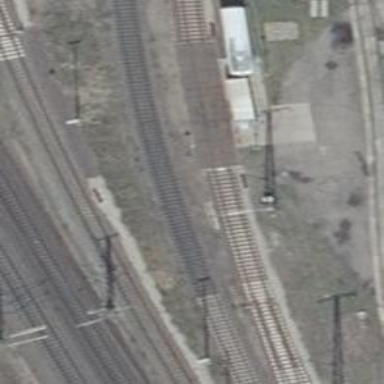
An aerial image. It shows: Railway signal.